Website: crate-barrel
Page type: billing-address
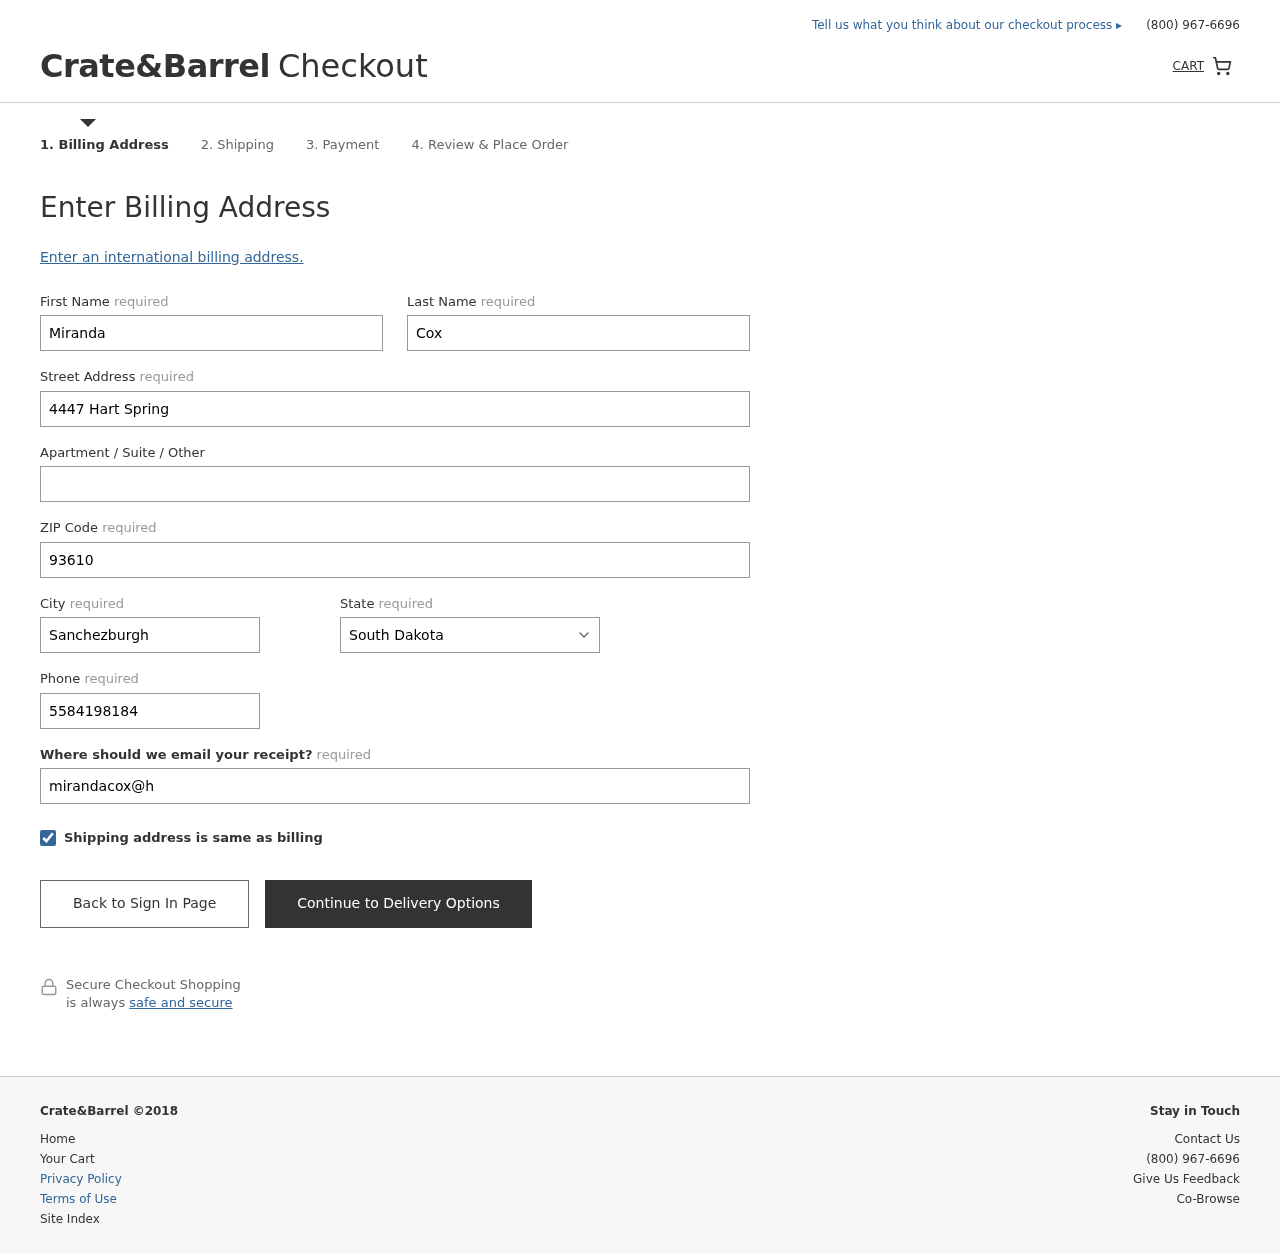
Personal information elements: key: PII_STATE
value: South Dakota
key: PII_FIRSTNAME
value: Miranda
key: PII_LASTNAME
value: Cox
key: PII_STREET
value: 4447 Hart Spring
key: PII_POSTCODE
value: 93610
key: PII_CITY
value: Sanchezburgh
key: PII_PHONE
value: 5584198184
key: PII_EMAIL
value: mirandacox@hotmail.com